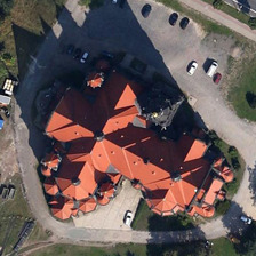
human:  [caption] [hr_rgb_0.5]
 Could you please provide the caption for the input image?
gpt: The church is very large.

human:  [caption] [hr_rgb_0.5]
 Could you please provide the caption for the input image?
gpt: The church is very wide.

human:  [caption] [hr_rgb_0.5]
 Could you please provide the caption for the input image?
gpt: The church is red.

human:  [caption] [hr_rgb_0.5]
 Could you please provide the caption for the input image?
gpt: The church is very wide.

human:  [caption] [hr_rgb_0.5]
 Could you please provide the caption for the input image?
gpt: The church is very wide.